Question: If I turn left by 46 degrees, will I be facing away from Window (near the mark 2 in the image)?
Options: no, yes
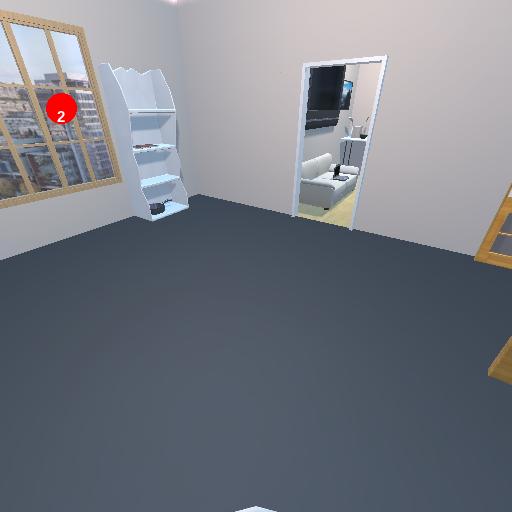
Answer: no